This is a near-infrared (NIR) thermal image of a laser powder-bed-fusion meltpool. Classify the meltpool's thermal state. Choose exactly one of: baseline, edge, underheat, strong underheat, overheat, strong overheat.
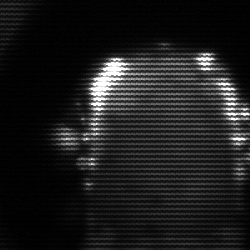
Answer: baseline